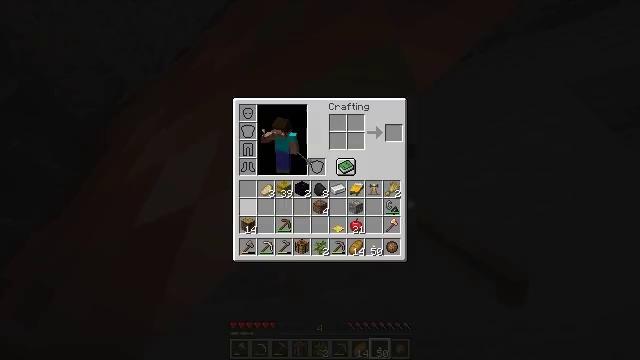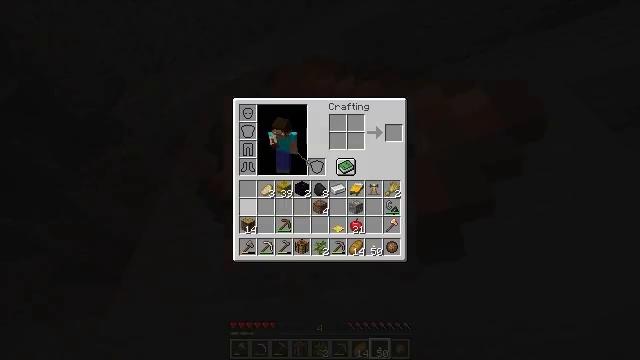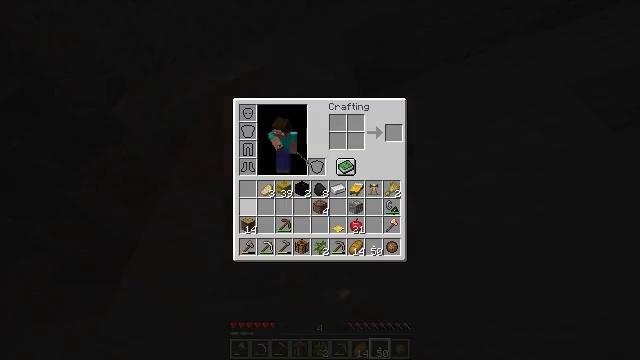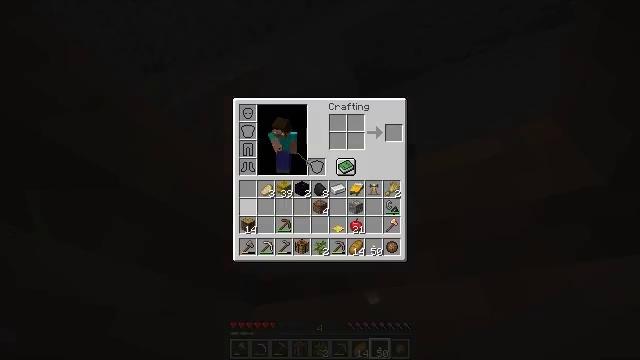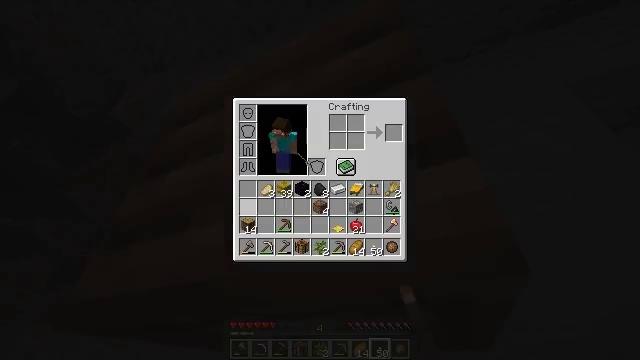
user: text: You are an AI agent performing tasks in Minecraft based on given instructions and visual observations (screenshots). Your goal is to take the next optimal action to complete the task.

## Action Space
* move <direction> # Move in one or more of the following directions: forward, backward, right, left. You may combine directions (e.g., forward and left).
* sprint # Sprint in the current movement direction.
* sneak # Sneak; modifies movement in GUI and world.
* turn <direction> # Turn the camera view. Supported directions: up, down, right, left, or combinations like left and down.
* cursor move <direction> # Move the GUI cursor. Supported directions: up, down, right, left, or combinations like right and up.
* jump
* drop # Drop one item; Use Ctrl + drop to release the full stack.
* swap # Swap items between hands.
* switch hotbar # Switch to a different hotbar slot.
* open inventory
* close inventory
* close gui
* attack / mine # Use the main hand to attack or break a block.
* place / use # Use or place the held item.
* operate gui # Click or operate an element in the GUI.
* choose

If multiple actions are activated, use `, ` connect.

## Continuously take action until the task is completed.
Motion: motion action
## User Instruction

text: Remove a composter from the inventory.
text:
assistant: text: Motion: sprint, drop, open gui
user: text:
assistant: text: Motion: sprint, drop
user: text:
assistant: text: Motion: sprint
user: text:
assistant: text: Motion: no_op
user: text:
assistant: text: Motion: no_op